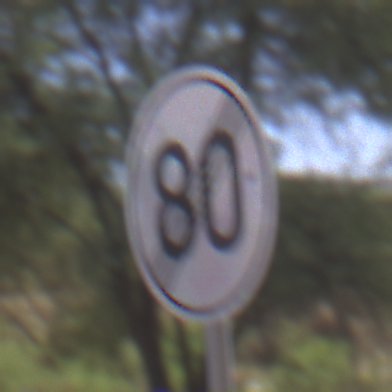
Verkehrszeichen: EndeGeschwindigkeit80
Umgebung: Outdoor, RoadRail
Tageszeit: Midday
Wetter: Clear
Licht: Natural
Jahreszeit: NotSpecified
Kontrast: HighContrast